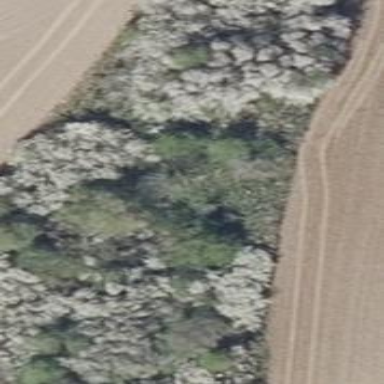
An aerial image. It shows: Patch of scrub vegetation.